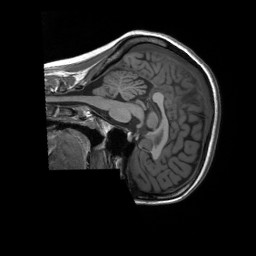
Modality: T1w
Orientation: sagittal
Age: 28
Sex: female
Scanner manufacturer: siemens
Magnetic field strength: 3 T
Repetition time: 2.3 s
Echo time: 0.00232 s